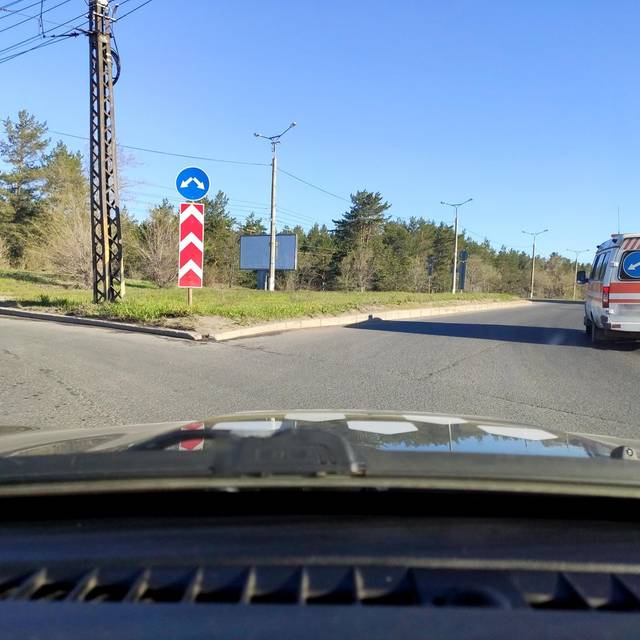
Region: Russia
Coordinates: 53.487, 49.474